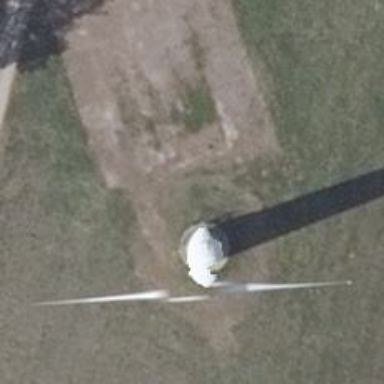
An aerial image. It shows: Wind generator is in the picture.